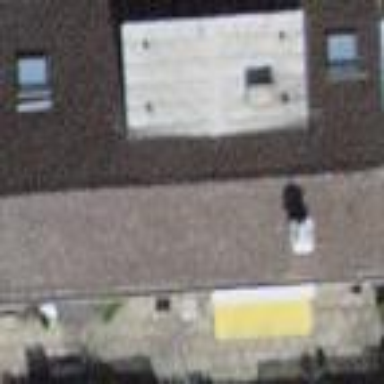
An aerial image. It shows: Building with tiled roof.